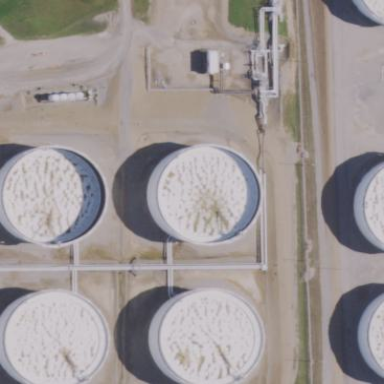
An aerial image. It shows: Storage tank which is man-made and housed in building.